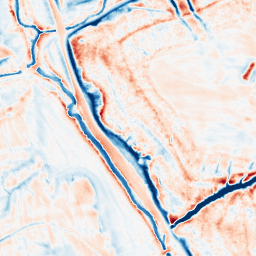
Category: edge_preserving
Decomposition family: anisotropic_diffusion
Decomposition parameters: iterations: 50
kappa: 100
gamma: 0.2
Upsampling method: linear_exact
Upsampling parameters: scale: 8
Upsampling scale: 8